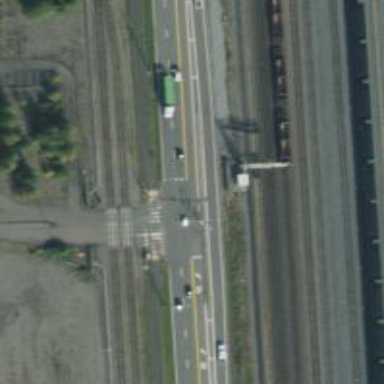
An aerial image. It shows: Marked crossing for cyclists on cycleway.